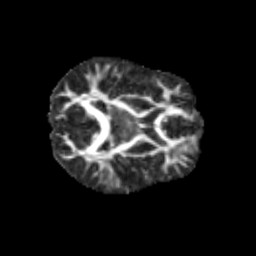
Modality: FA
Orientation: axial
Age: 11
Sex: female
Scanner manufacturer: siemens
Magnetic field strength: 3 T
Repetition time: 3.8 s
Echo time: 0.07 s